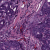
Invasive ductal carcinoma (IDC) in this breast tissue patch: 1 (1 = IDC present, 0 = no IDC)